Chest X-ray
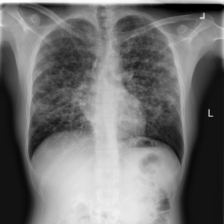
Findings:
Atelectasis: negative
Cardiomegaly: negative
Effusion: negative
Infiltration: negative
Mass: negative
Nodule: positive
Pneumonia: negative
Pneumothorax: negative
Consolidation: negative
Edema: negative
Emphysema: negative
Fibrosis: negative
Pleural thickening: negative
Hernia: negative